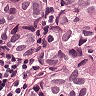
Metastatic tissue present: yes